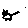
Label: cat